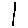
Label: line